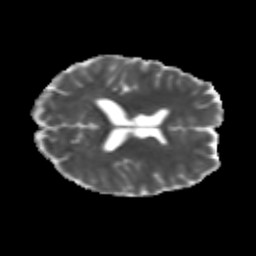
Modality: MD
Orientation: axial
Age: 21
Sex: male
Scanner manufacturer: siemens
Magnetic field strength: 3 T
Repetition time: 3.5 s
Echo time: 0.113 s